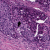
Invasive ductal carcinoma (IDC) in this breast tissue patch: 1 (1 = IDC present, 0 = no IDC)